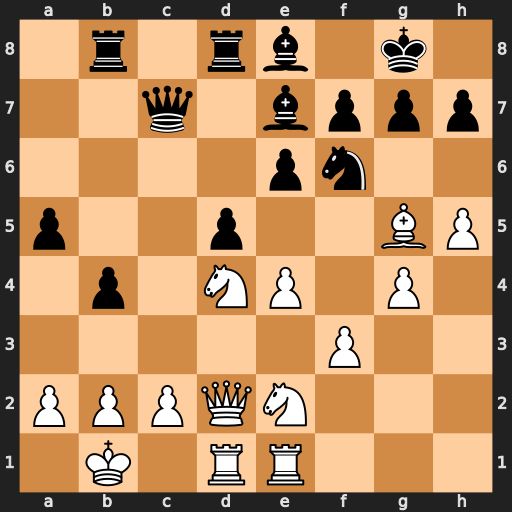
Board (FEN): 1r1rb1k1/2q1bppp/4pn2/p2p2BP/1p1NP1P1/5P2/PPPQN3/1K1RR3
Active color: w
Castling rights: -
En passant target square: -
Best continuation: e5 Ne4 fxe4 Bxg5 Qxg5